Interaction volume radius: 5 \u00c5
Interaction volume height: 10 \u00c5
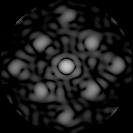
Disorder parameter: 0.2996